Question: I have the chart in my report that I have create with ReportingServices.
The report works but I want to change two properties, so I don't know how can I find its.
The chart is this:

If you see, there is a blank space before "Mon" and after "Sun", I don't want that blank space before and after the Day.
For second I want to extend the Red Area to end of the chart.
It's possibile this???
Regards
I try to change this properties:
ChartArea properties, then I have selected Custom Position, then I have set Left properties = 0 but the result is the same
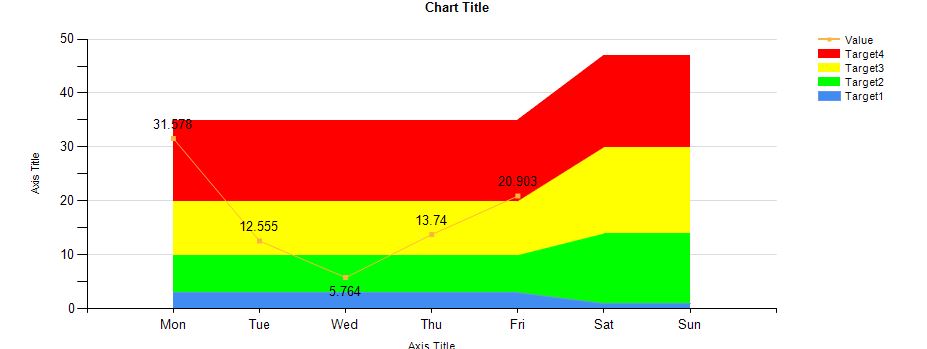
Answer: You right click on the axis-> Horizontal Axis Properties->
when the property screen appears you set Side Margins to Disabled.